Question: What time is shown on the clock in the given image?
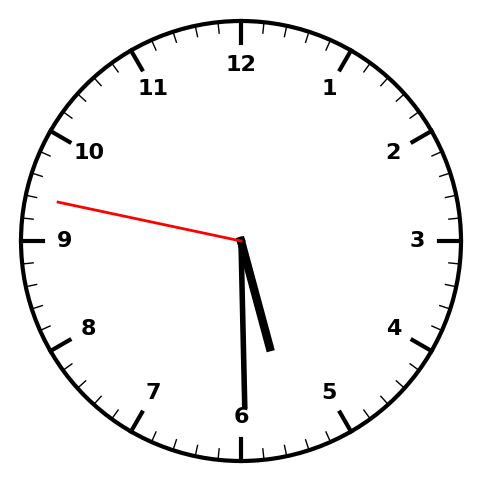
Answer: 05:29:47